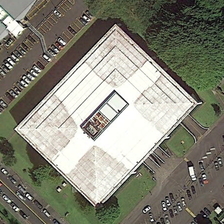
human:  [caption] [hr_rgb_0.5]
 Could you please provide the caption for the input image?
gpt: many cars and some green trees are around a rectangle white center building .

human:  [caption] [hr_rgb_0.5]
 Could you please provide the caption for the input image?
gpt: many cars and some green trees are around a rectangle white center building .

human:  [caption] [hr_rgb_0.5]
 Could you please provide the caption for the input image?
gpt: many cars and some green trees are around a rectangle white center building .

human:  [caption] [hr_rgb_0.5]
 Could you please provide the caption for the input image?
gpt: many cars and some green trees are around a rectangle white center building .

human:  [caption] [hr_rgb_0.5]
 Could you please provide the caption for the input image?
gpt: many cars and some green trees are around a rectangle white center building .